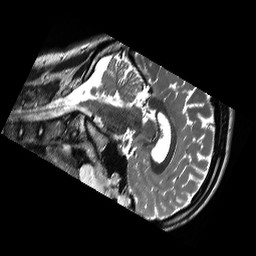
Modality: T2w
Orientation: sagittal
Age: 21
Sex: male